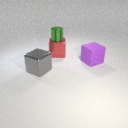
large red metal cube to the left of large purple rubber cube